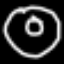
Label: donut